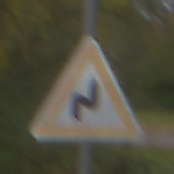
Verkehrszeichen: DoppelkurveRechts
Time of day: Midday
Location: Outdoor (Nature)
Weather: Overcast
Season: Autumn
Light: Natural